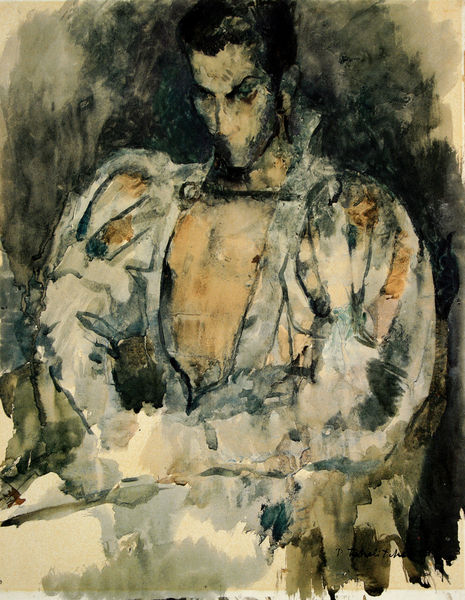
Titel: Portrait of Serge Lifar
Künstler: Pavel Tchelitchew
Standort: Hartford (Connecticut)
Institution: Wadsworth Atheneum
Schlagwörter: haut, mann, nackt, schatten, weiß, aquarell, ocker, sitzen, brust, grau, hintergrund, licht, ohr, orange, schwarz, stirn, beige, expressionismus, arme, augen, gesicht, inkarnat, kleidung, kragen, mensch, hände, portrait, porträt, öl, halbfigur, kostüm, bühne, kinn, puffärmel, schultern, bein, wangen, abstrakt, matt, brauen, mimik, schoß, sinnieren, schenkel, nachdenken, oberkörper, wasserfarben, schraffur, halbprofil, schließe, wischen, grübeln, eingesunken, kraftlos, mundlos, blickleer, leerer blick